Interaction volume radius: 5 \u00c5
Interaction volume height: 10 \u00c5
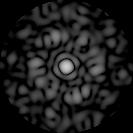
Disorder parameter: 0.8084